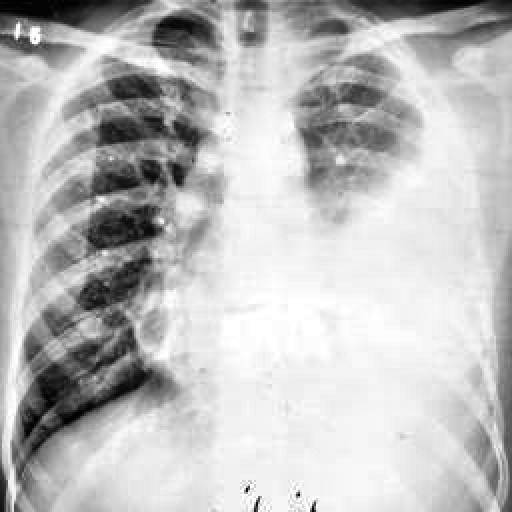
Finding: TUBERCULOSIS